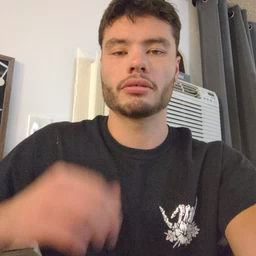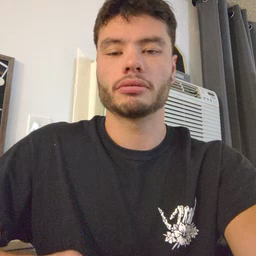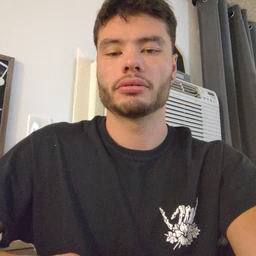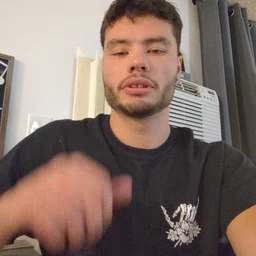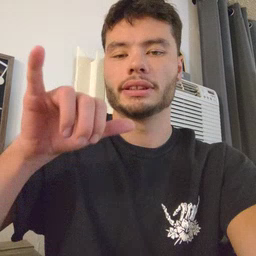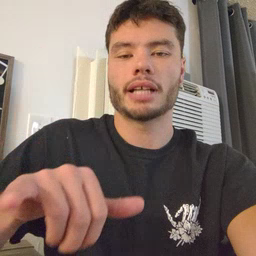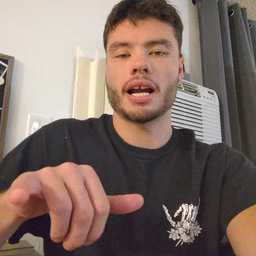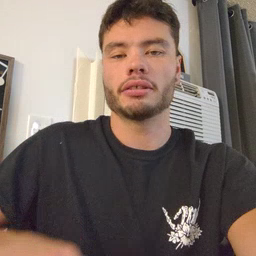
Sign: stay